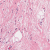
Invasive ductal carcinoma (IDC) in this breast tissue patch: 0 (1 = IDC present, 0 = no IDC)